Aerial crown-view tile of a tropical tree (Barro Colorado Island, Panama), acquired 20240813:
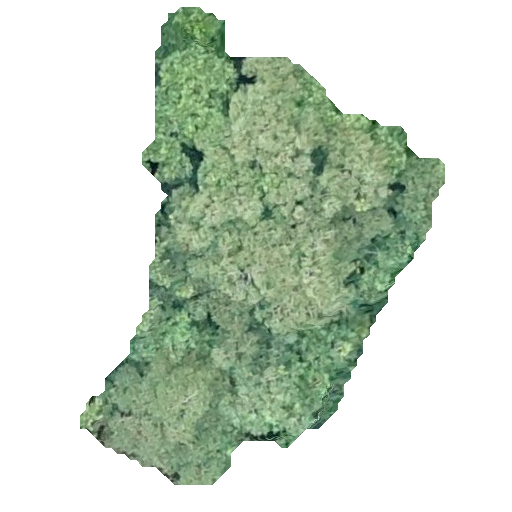
Species: Dipteryx oleifera
GBIF accepted scientific name: Dipteryx oleifera
Crown area: 146.941 m²